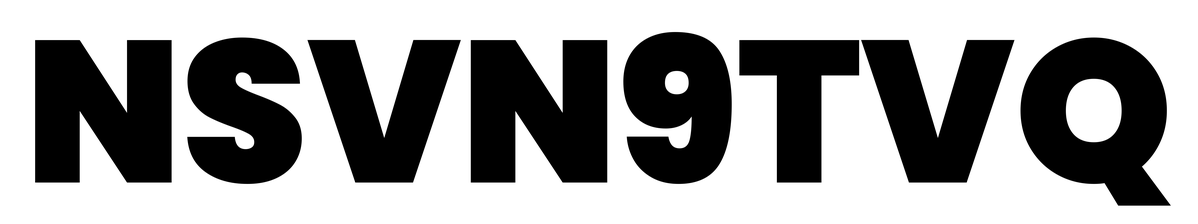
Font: Poppins-Black